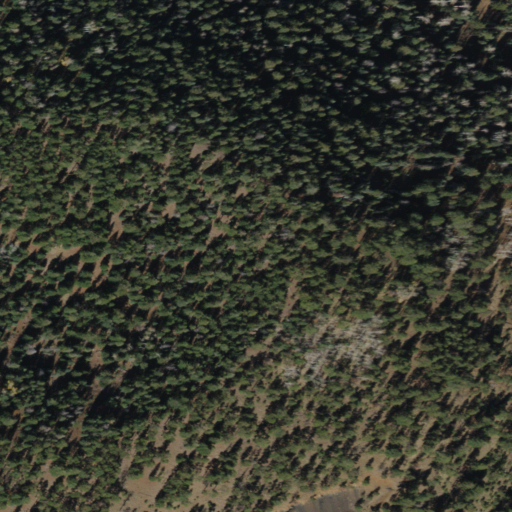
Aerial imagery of mountain in Arizona named Cinder Point Mountain containing only evergreen forest